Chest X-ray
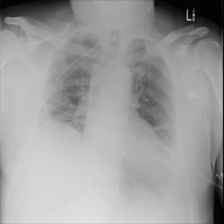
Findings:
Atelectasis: positive
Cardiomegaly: negative
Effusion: negative
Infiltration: negative
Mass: negative
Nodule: negative
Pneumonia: negative
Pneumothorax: negative
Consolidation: negative
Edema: negative
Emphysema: positive
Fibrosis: negative
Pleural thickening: negative
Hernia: negative